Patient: sex M, age 74
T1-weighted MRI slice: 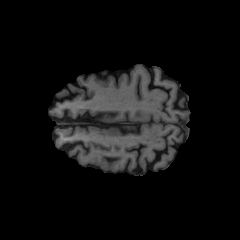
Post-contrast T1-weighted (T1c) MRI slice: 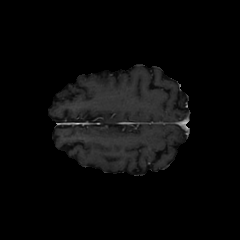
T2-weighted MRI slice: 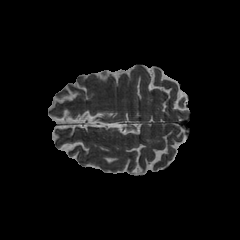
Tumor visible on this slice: no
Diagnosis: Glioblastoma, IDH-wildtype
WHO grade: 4